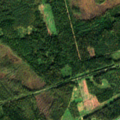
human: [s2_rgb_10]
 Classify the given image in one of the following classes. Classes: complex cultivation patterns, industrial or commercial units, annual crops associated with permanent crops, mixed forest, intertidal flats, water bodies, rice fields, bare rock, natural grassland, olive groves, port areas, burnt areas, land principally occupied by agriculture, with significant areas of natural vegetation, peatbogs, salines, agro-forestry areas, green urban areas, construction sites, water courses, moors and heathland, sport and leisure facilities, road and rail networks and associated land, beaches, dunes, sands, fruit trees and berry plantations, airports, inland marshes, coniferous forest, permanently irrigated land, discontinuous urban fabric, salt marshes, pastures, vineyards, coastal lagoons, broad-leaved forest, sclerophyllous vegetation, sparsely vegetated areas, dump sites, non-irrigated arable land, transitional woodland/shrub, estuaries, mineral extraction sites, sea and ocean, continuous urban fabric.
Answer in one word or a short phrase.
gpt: pastures, coniferous forest, mixed forest, transitional woodland/shrub, peatbogs